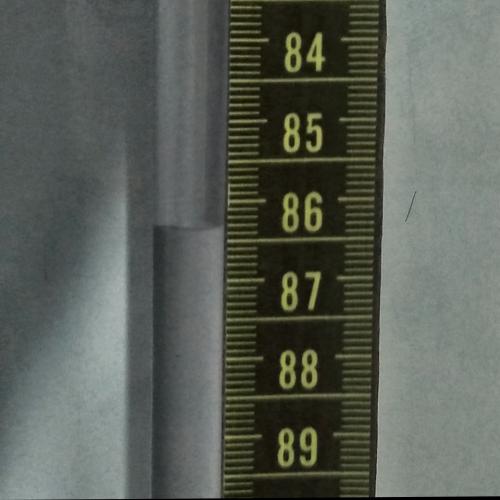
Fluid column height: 86.3 cm